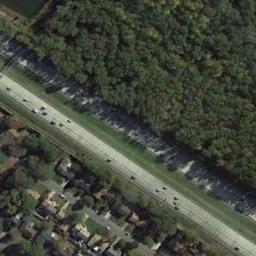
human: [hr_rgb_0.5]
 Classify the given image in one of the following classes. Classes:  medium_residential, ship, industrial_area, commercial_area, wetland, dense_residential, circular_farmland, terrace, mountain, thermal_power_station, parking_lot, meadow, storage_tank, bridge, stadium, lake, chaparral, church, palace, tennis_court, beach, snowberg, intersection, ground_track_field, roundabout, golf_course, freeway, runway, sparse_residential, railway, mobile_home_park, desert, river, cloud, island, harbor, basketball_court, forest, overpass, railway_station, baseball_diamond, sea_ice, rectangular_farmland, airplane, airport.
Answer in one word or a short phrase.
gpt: freeway